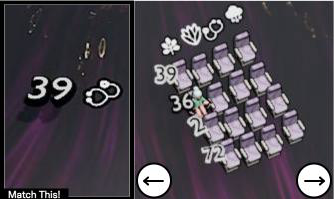
Task: seats
Answer: no